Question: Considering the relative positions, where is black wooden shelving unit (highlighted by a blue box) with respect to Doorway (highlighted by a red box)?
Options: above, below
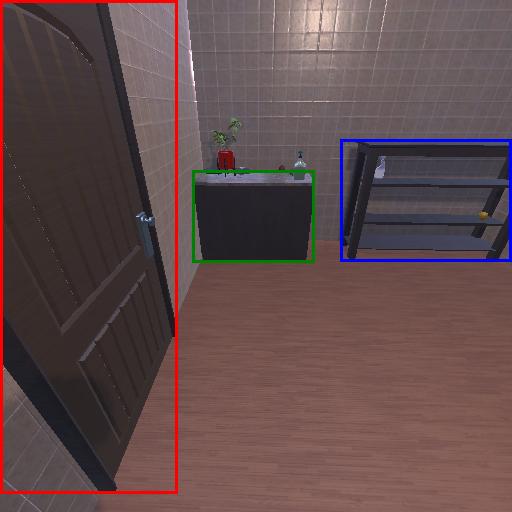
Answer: above